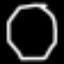
Label: octagon